Question: I installed rails admin and am getting an error when trying to access '/admin':

My 'Gemfile':
'''
source 'https://rubygems.org'
gem 'rails', '3.2.11'
gem 'devise'
gem 'rails_admin'
gem 'pg'
gem 'haml'
group :assets do
gem 'sass-rails', '~> 3.2.3'
gem 'coffee-rails', '~> 3.2.1'
gem 'therubyracer'
gem 'less-rails'
gem 'coffee-script'
gem 'uglifier', '>= 1.0.3'
end
'''
I have custom less styles in 'app/assets/stylesheets/*'
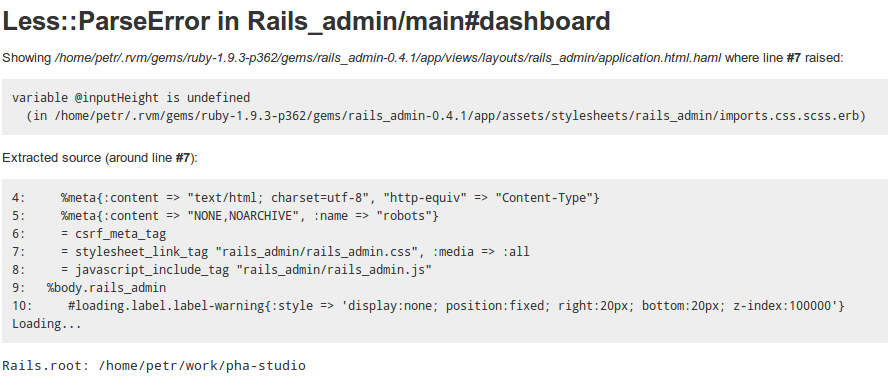
Answer: Turned out to be twitter bootstrap & rails admin incompatibility.
Rails admin tried to load the 'bootstrap.less' located in 'app/assets/stylesheets'.
Solution: Rename 'bootstrap.less' to 'bootstrap-mine.less'.